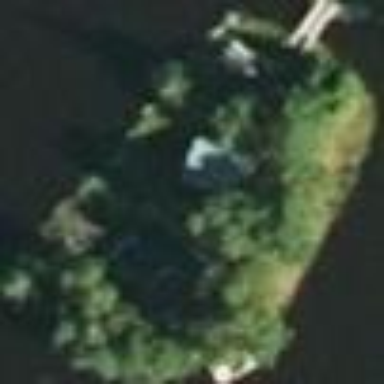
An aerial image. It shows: Islet.